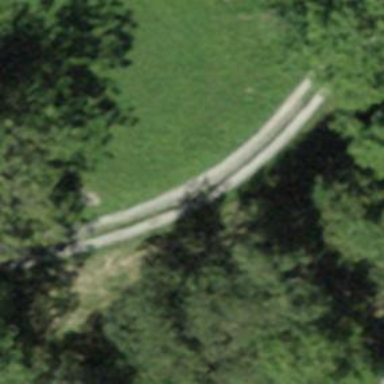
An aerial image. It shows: Track road with grade2 tracktype. The trail visibility is excellent.